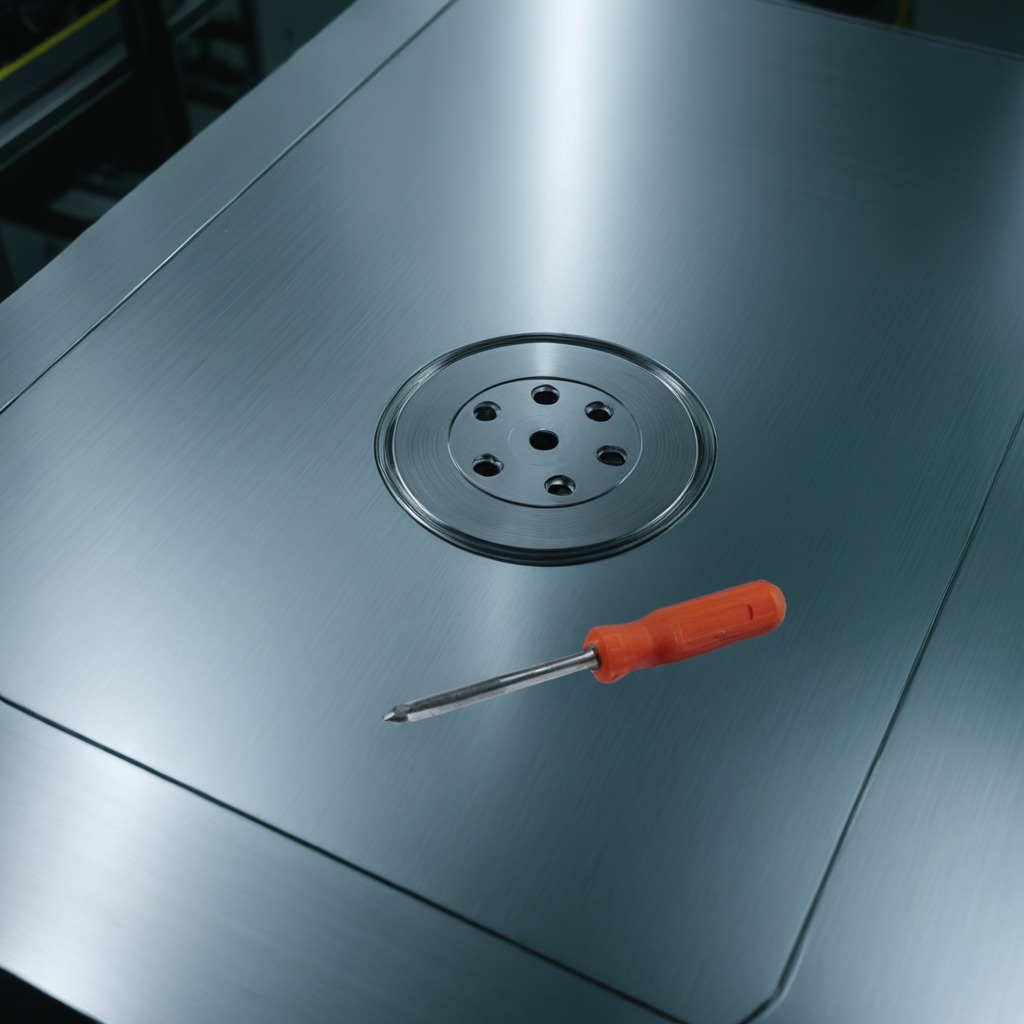
A screwdriver lying on a metal table in a machine shop under fluorescent lights.